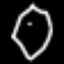
Label: octagon